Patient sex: M
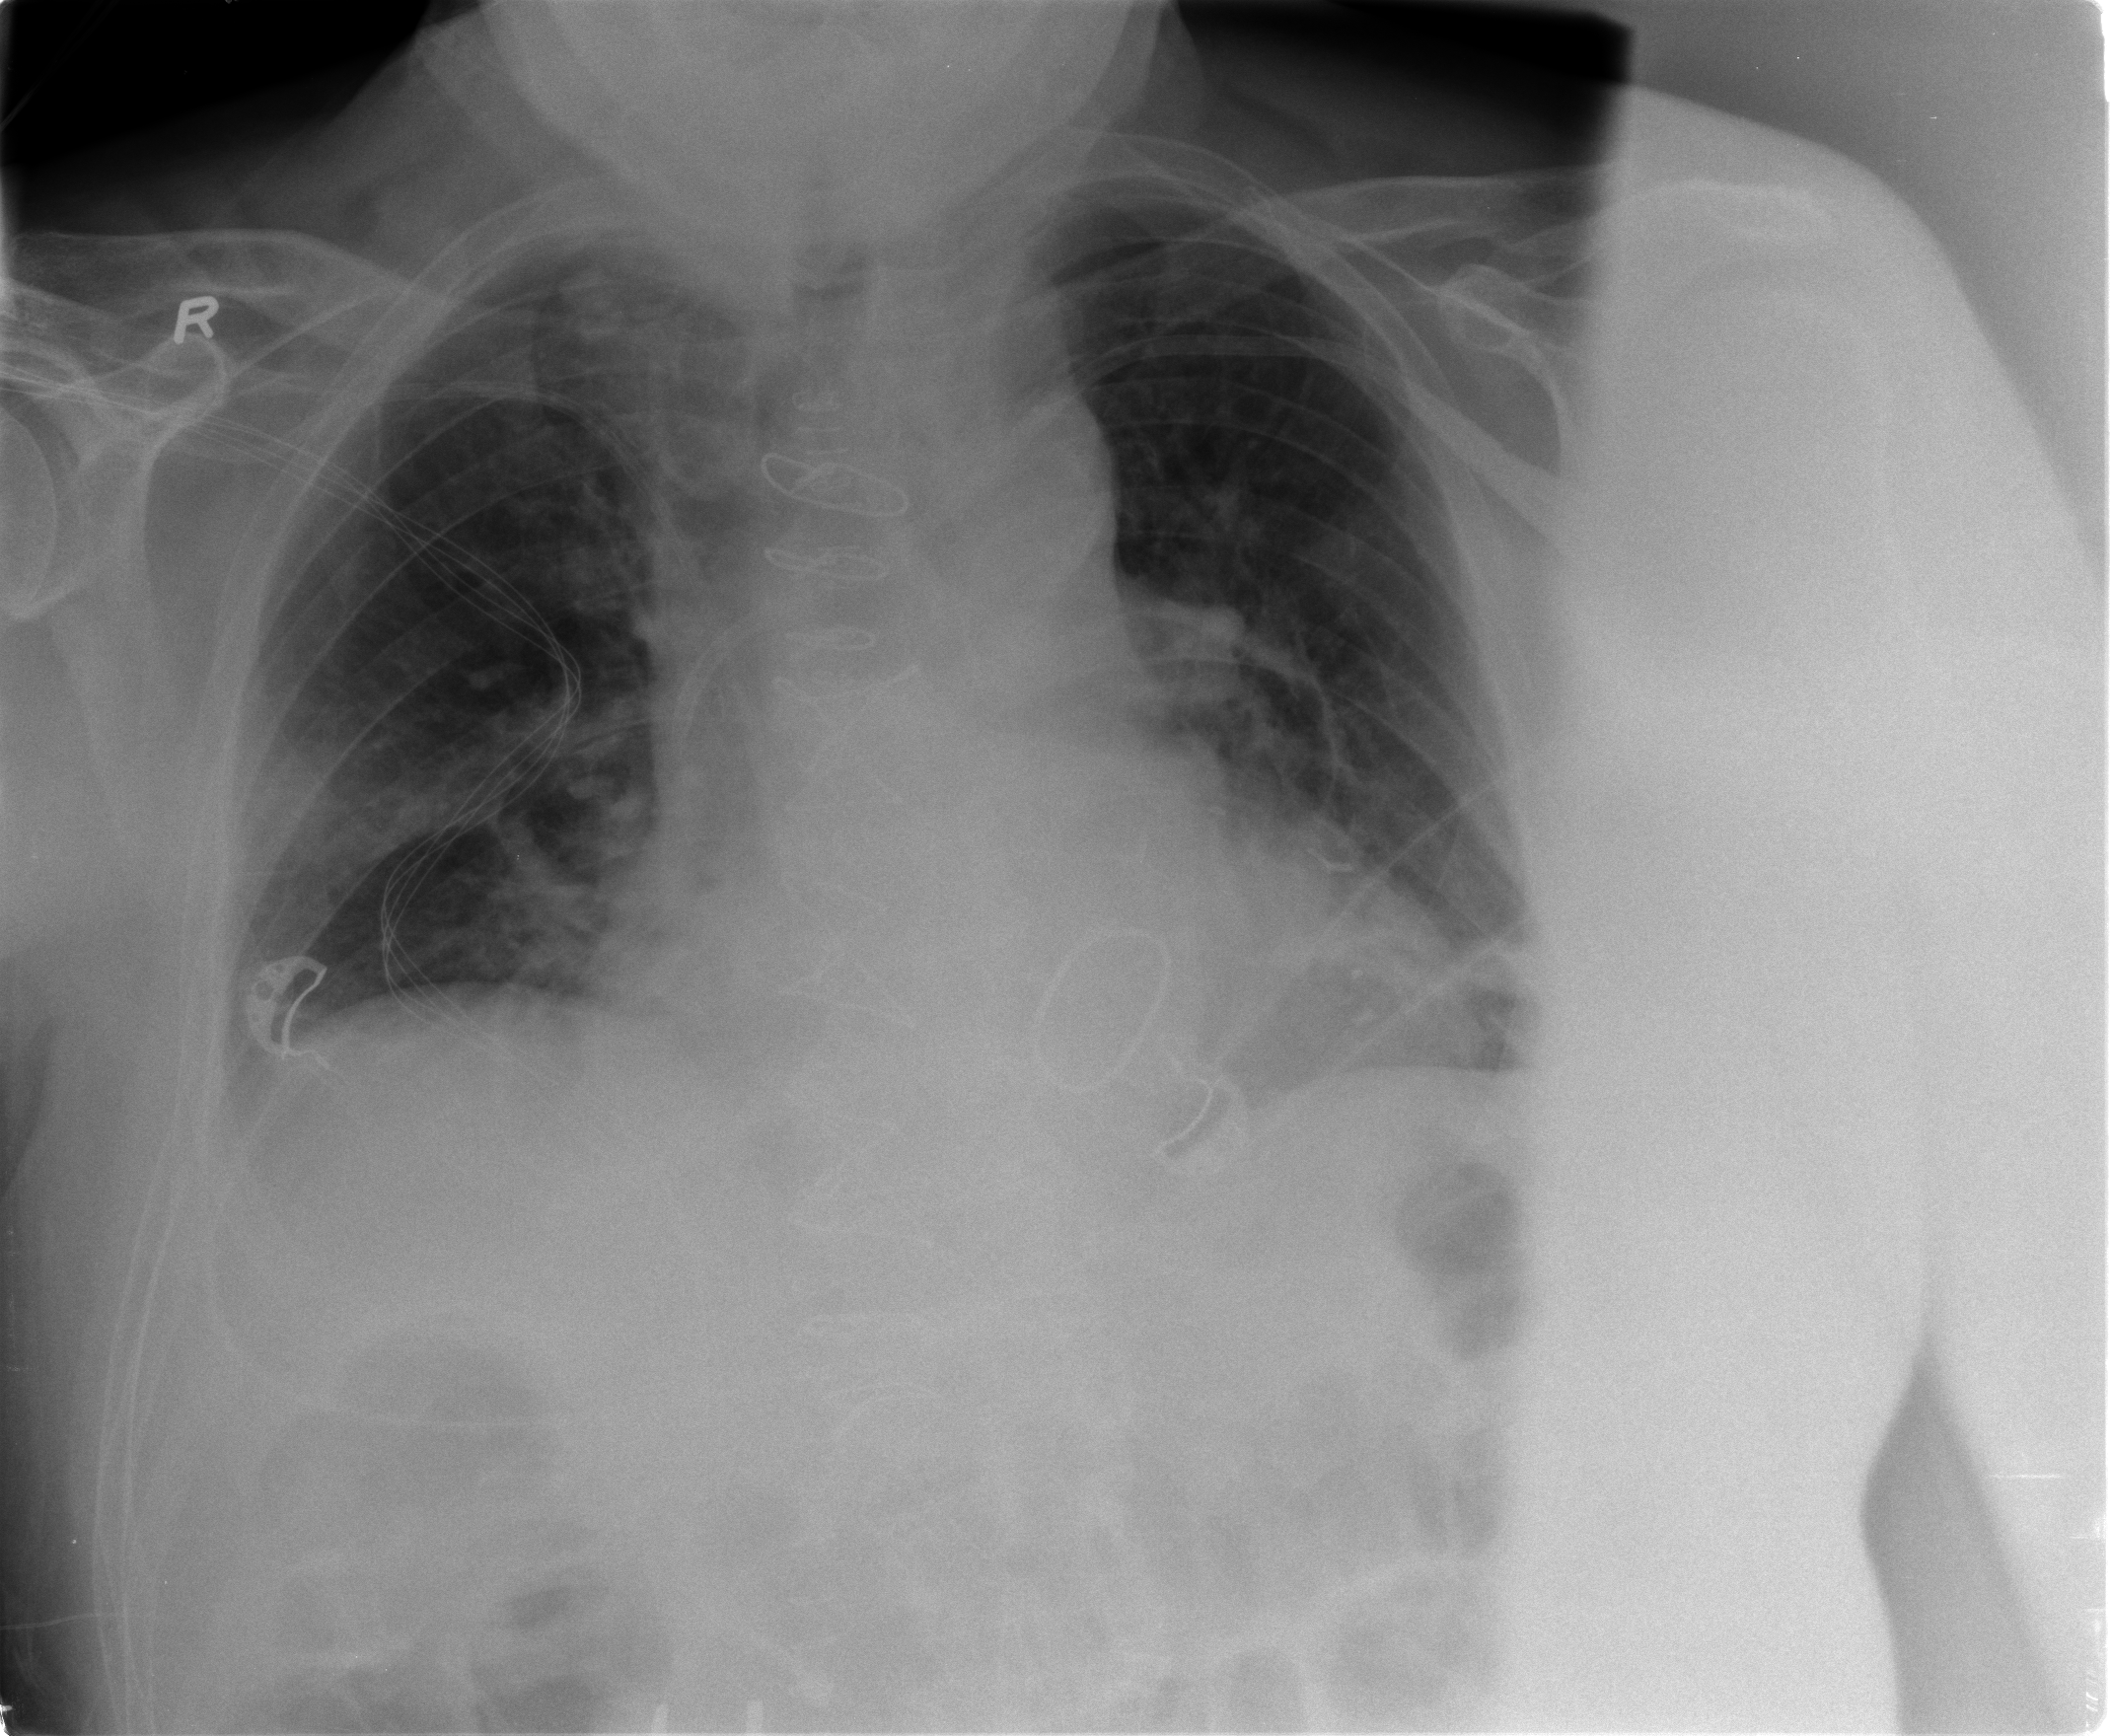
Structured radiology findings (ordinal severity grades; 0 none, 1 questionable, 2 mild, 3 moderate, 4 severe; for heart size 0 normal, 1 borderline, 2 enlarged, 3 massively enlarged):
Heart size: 2
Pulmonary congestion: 1
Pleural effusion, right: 0
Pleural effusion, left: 0
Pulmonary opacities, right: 1
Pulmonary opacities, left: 1
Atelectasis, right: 2
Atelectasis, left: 2